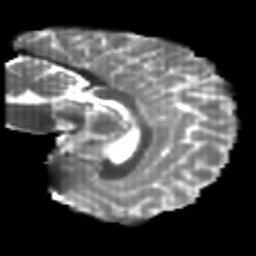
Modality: T2w
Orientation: sagittal
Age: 23
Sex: female
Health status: healthy
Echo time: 0.074 s